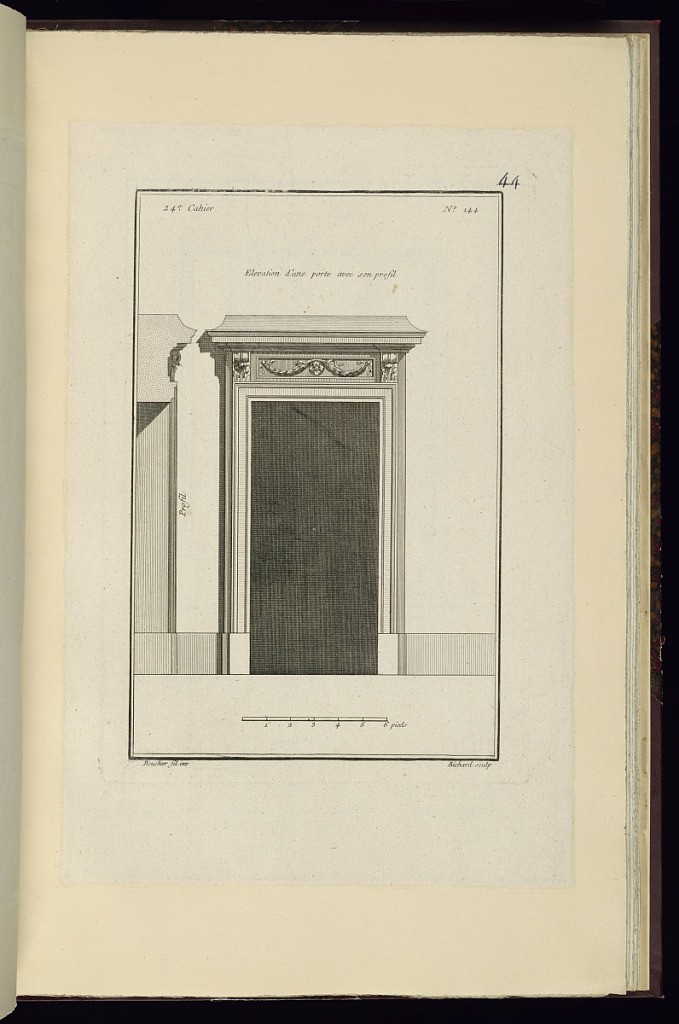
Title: Elévation d'une porte avec son profil
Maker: Juste-François Boucher, French, 1736 – 1782
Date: ca. 1775
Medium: Engraving on off white laid paper
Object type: Print
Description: Elevation and profile of a doorway. The doorframe is decorated with ornament motifs including scroll brackets with acanthus leaves and bound leaf garland over a rosette. The plate is signed.